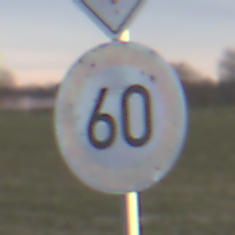
Verkehrszeichen: Geschwindigkeit60
Zusatzzeichen oben: Vorfahrtsstrasse
Umgebung: Outdoor, Suburban
Tageszeit: MorningAfternoon
Wetter: Overcast
Licht: Natural
Jahreszeit: NotSpecified
Kontrast: LowContrast